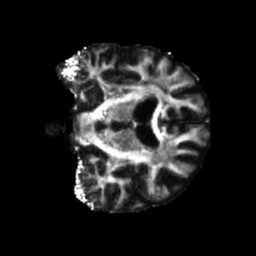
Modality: FA
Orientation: coronal
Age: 68
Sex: male
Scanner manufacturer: siemens
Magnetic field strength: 3 T
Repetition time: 5.25 s
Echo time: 0.08 s